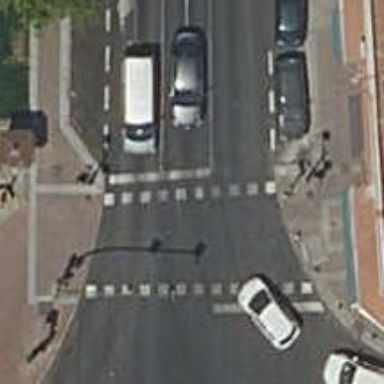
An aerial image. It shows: Road with traffic signals at crossing.